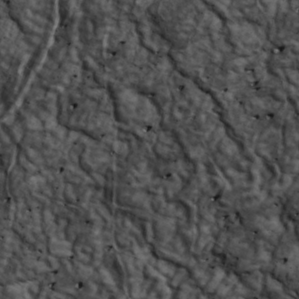
Label: non_frost